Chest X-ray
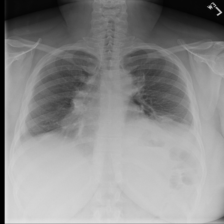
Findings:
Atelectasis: negative
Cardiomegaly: negative
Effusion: negative
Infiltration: negative
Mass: negative
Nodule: negative
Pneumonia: negative
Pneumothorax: negative
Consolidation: negative
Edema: negative
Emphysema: negative
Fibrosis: negative
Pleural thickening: negative
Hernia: negative